Interaction volume radius: 5 \u00c5
Interaction volume height: 10 \u00c5
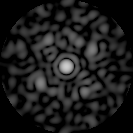
Disorder parameter: 0.8367